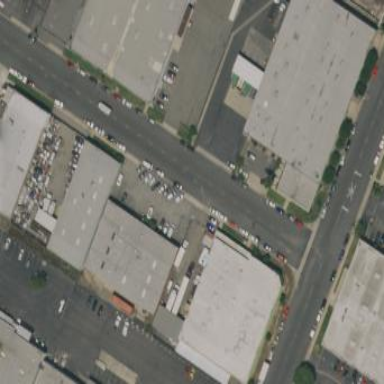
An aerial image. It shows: Warehouse.